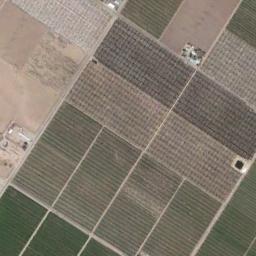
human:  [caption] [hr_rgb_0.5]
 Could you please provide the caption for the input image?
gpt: There are many rectangular farmlands of different shades .

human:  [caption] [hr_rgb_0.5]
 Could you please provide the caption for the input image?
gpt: Some rectangular farmlands are arranged in neat rows and some buildings are surrounded by these farmlands .

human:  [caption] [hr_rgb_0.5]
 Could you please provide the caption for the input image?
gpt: There are some green and bare rectangular farmland .

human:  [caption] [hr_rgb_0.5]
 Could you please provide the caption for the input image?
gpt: More than ten neatly arranged green, Brown and tan mixed rectangular farmlands of different sizes .

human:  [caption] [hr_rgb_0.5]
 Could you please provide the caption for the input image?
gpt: There are some brown rectangular farmlands and green ones .